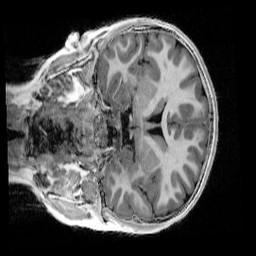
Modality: UNIT1_denoised
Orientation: coronal
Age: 9
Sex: male
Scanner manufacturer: siemens
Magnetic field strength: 3 T
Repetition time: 4 s
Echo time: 0.00303 s